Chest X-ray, AP view. Patient: 73 years old, sex M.
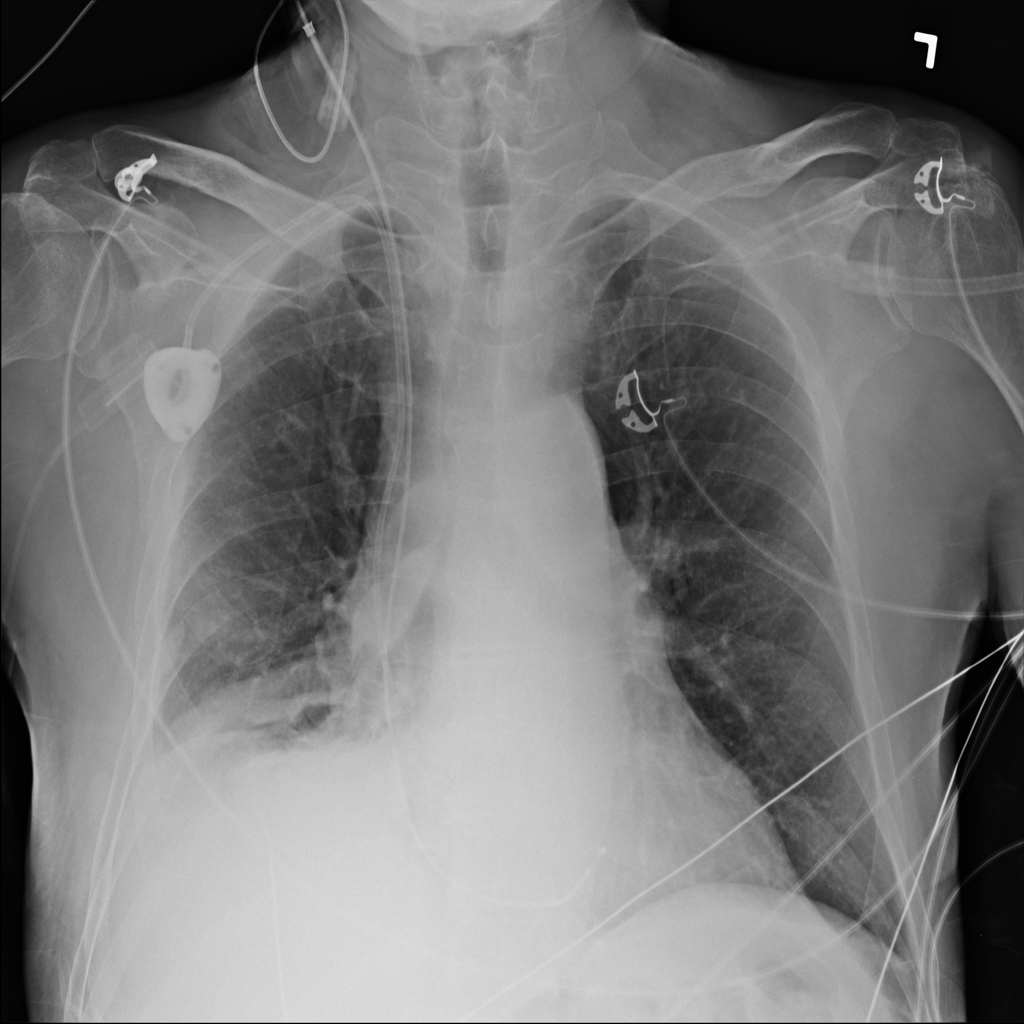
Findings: No Finding